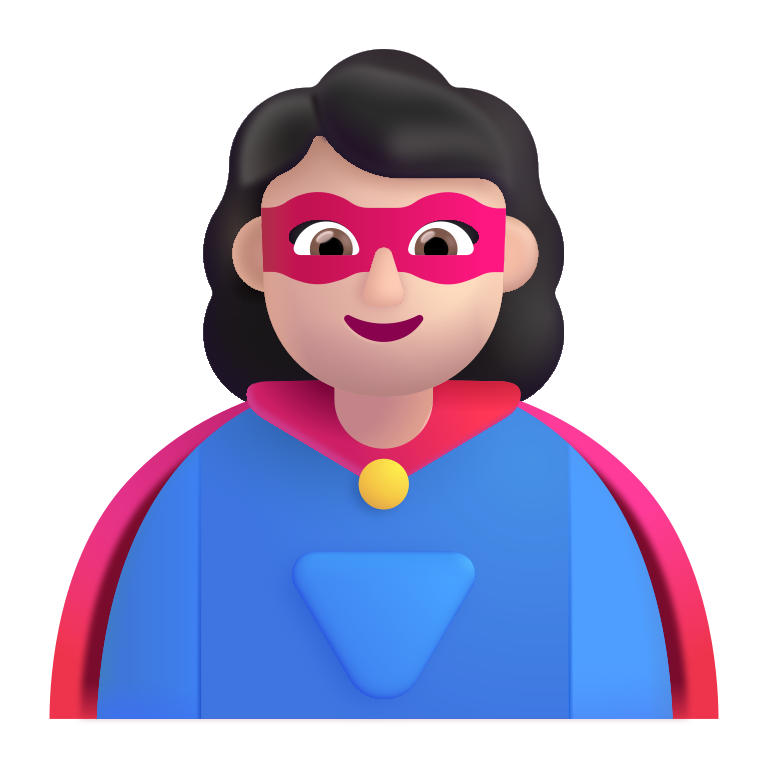
woman superhero color light